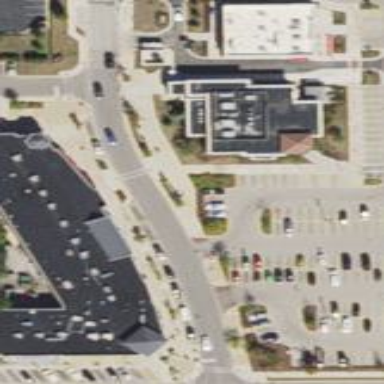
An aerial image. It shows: Retail building.